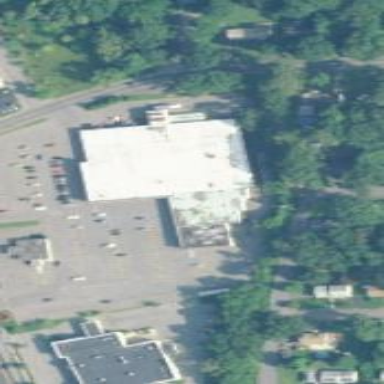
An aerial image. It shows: Retail building.